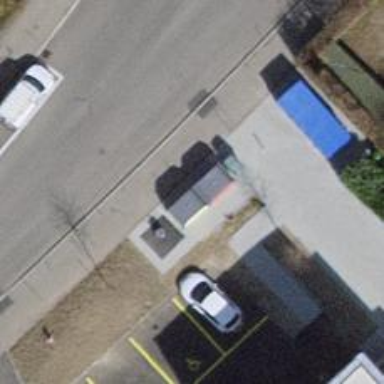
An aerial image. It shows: Recycling container in the area designated for recycling.